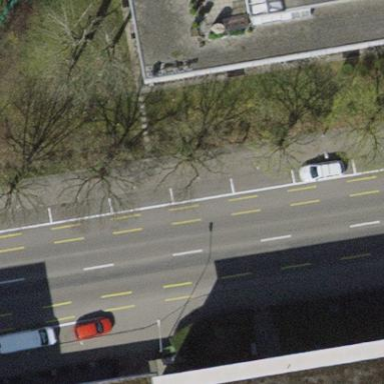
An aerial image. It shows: Parking lane designated for parking.